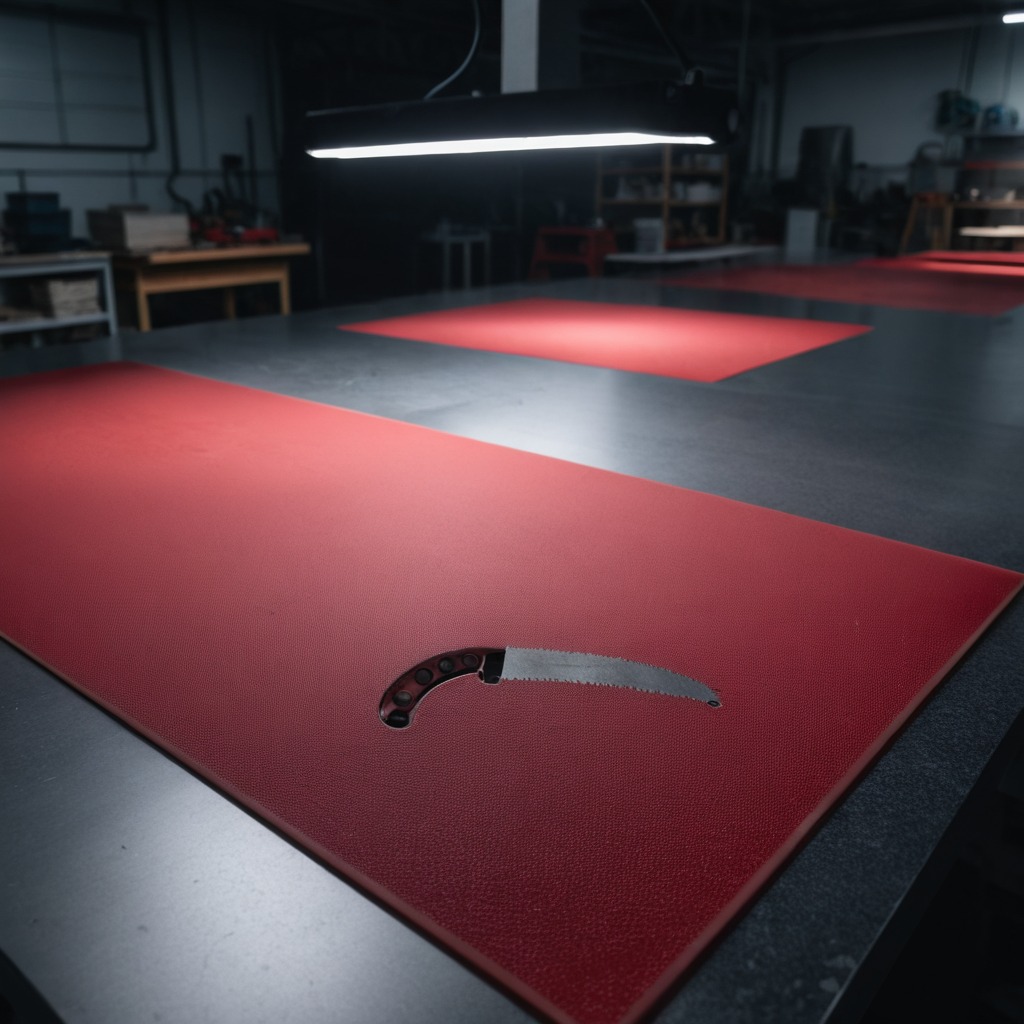
A metal saw lies on the clean granite tabletop.